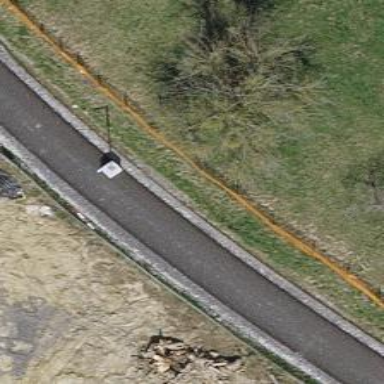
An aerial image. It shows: Abandoned railway running alongside asphalt footway.